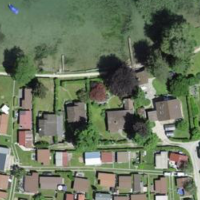
EUNIS habitat code: 55
Species observed at this site:
Dactylis glomerata